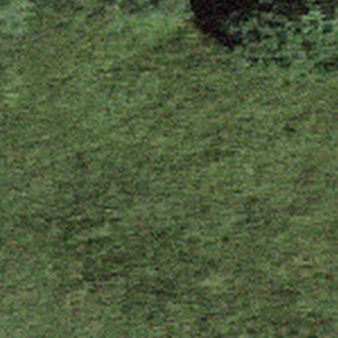
Label: other